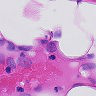
Metastatic tissue present: yes